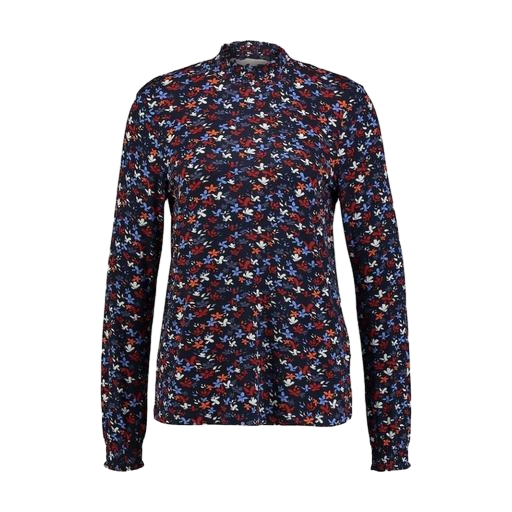
black petite printed mock-neck top only macy, multicolor floral-print t-shirt only macy, multicolor slim-fit penny collar floral-print shirt, white background